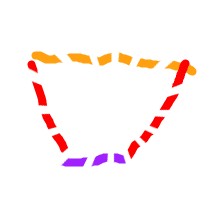
Shape: trapezoid